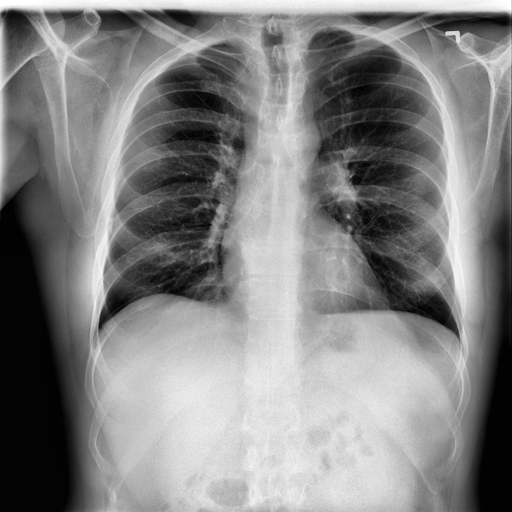
Finding: NORMAL